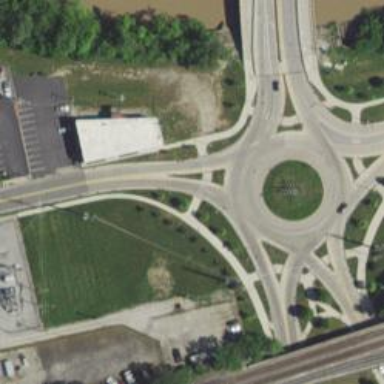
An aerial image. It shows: Secondary road around roundabout.